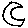
Label: moon